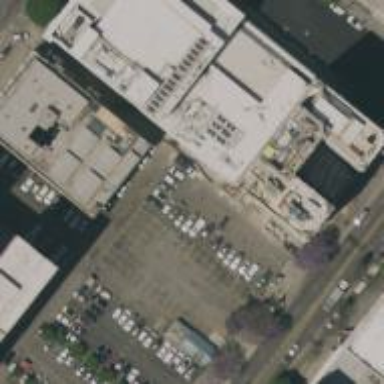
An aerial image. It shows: Retail building.